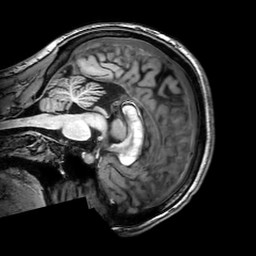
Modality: T1w
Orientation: sagittal
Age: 24
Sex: female
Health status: healthy
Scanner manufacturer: philips
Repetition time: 0.008396 s
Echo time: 0.00389 s